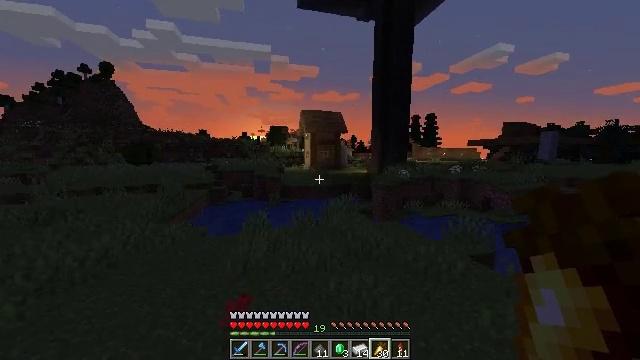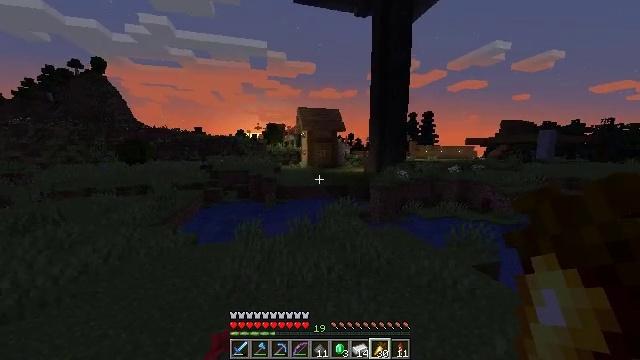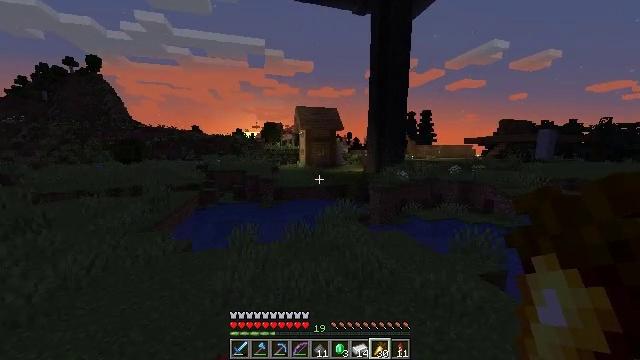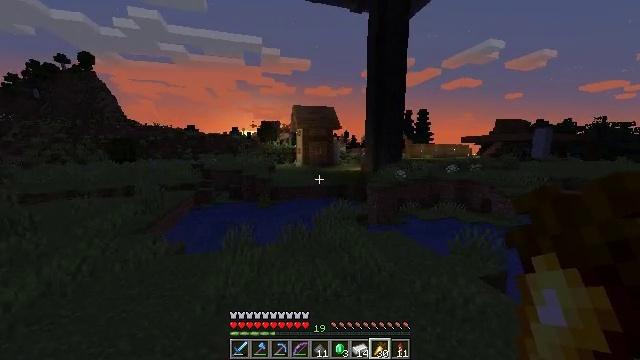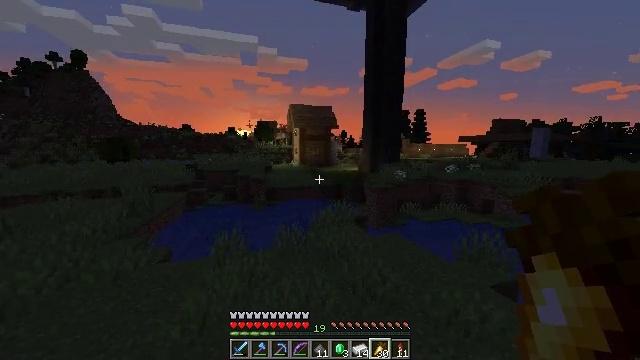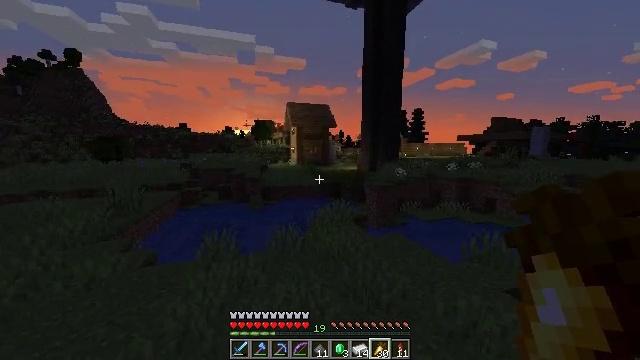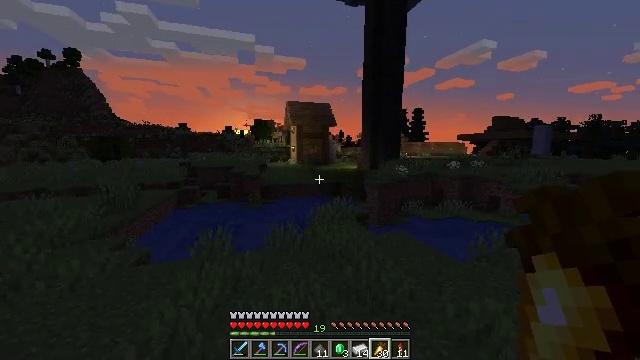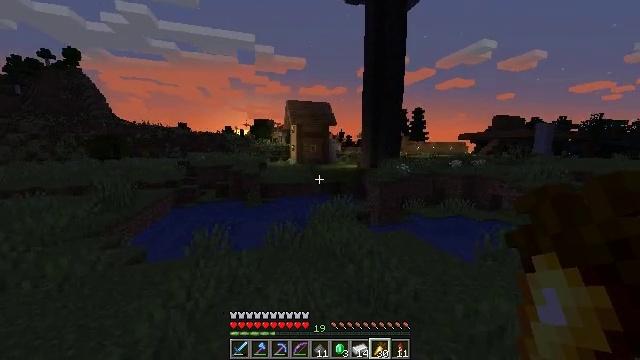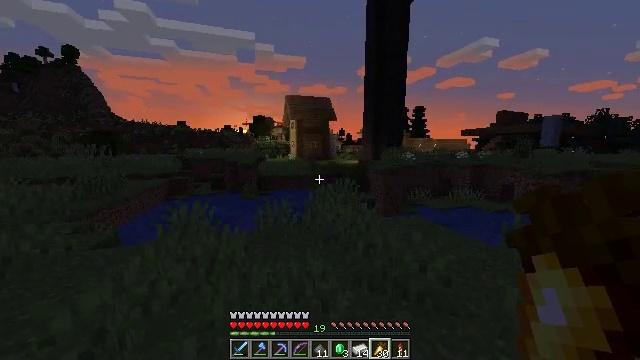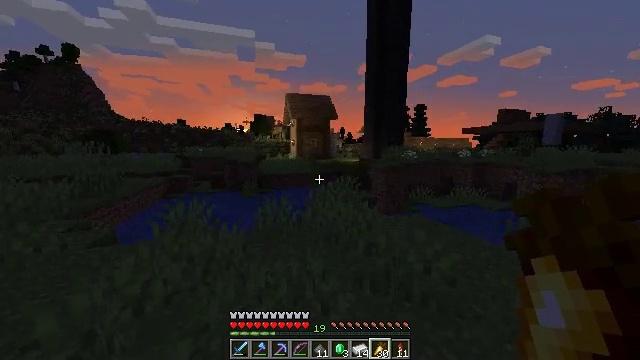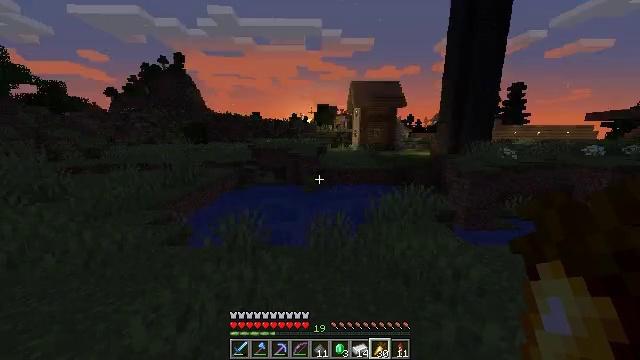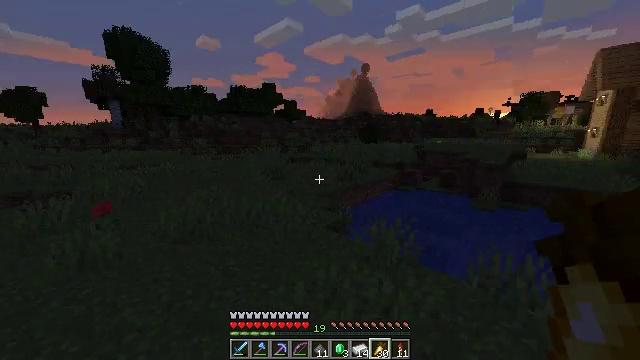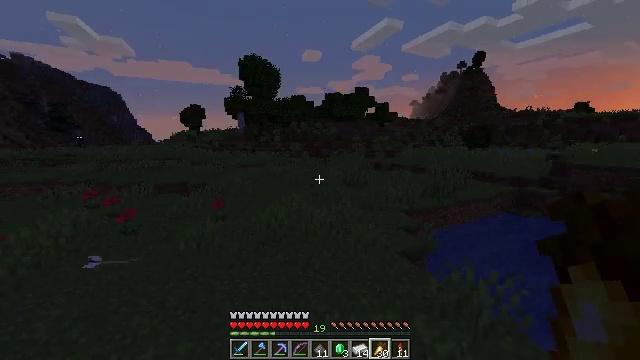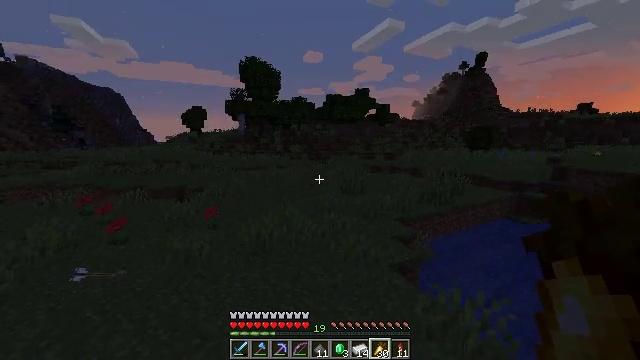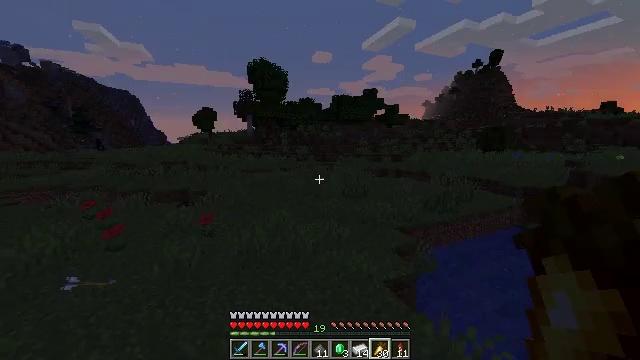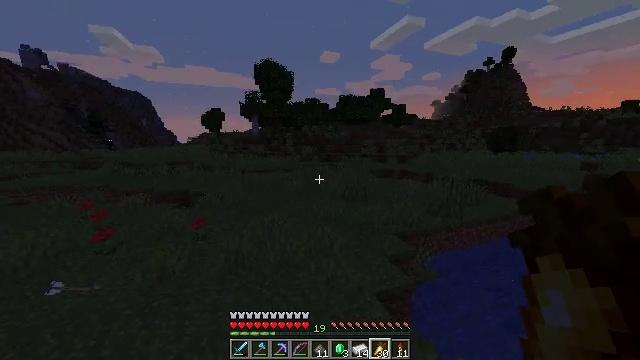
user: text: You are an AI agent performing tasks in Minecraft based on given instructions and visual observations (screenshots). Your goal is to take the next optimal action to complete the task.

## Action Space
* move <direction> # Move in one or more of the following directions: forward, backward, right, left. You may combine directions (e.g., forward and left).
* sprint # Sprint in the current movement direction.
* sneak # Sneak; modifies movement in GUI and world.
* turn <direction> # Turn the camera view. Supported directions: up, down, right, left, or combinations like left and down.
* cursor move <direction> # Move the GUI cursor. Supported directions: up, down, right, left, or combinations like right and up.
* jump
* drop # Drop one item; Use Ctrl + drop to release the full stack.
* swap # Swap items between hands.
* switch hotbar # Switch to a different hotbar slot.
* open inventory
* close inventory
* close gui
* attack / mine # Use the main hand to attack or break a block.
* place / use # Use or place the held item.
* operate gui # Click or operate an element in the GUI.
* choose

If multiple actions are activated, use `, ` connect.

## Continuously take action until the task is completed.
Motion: motion action
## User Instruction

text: Create a firework rocket in the crafting table.
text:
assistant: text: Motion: move forward, sprint, jump
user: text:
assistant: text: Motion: move forward, sprint, jump
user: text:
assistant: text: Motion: move forward, sprint, jump
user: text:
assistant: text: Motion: move forward, sprint, jump
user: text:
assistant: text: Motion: move forward, sprint, jump
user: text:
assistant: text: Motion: move forward, sprint, jump
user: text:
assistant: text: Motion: move forward, sprint, jump
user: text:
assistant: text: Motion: move forward, sprint, jump
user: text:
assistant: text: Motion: move forward, sprint, jump
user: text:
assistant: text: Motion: move forward, sprint, turn left and down, jump
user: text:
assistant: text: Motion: move forward, sprint, turn left, jump
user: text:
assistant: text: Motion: move forward, sprint, turn left, jump
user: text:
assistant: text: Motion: move forward, sprint, jump
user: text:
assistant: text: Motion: move forward, sprint, turn left, jump
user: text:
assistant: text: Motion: move forward and move left, sprint, turn left, jump
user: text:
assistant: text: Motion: move forward and move left, sprint, jump
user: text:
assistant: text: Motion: move forward and move left, sprint, jump
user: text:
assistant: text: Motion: move forward and move left, sprint, jump
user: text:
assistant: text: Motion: move forward, sprint, jump
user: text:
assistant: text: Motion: move forward, sprint, jump
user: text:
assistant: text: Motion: move forward, sprint, jump
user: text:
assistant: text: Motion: move forward, sprint, jump
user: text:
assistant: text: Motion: move forward, sprint, jump
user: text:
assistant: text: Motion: move forward, sprint, jump
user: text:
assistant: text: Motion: move forward, sprint, jump
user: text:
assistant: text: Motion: move forward, sprint, jump
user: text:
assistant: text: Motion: move forward, sprint, jump
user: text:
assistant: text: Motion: move forward, sprint, jump
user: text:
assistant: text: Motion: move forward, sprint, jump
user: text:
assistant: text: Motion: move forward, sprint, turn right, jump